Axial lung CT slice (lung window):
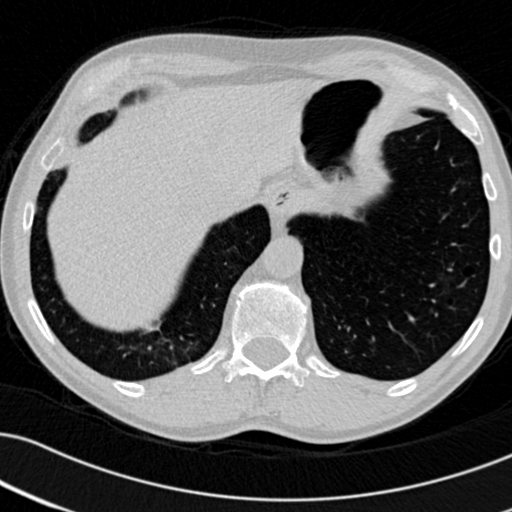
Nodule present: no